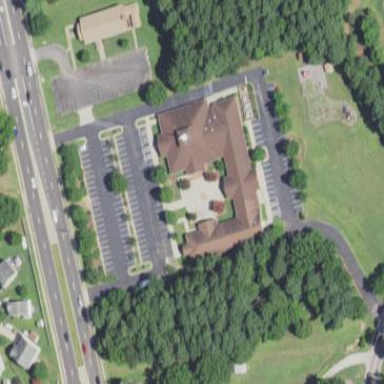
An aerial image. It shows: Commercial building.